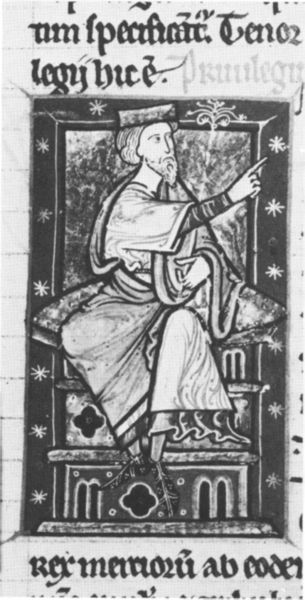
Titel: Chronik aus Abingdon
Institution: London, British Library
Schlagwörter: mittelalter